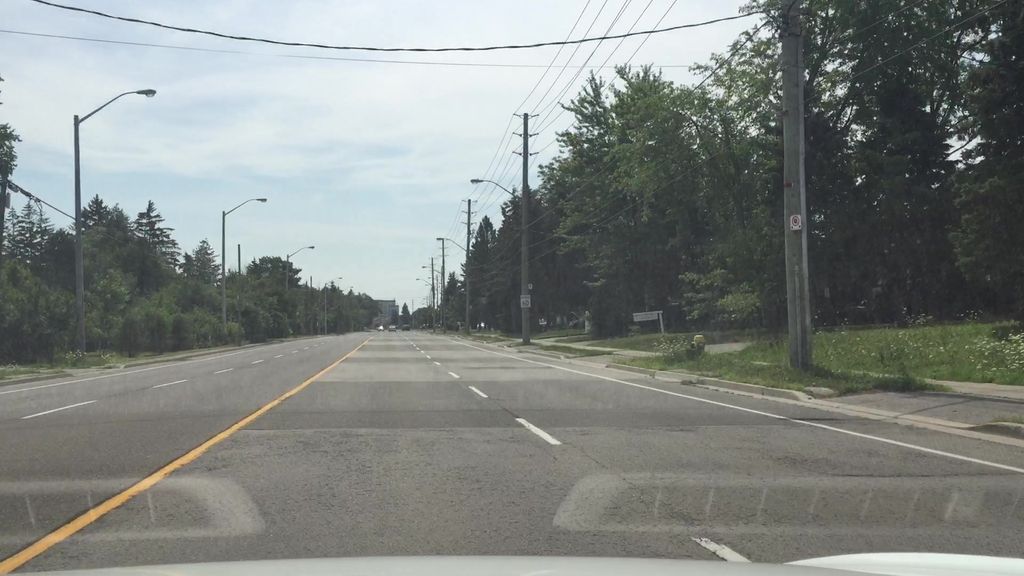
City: toronto